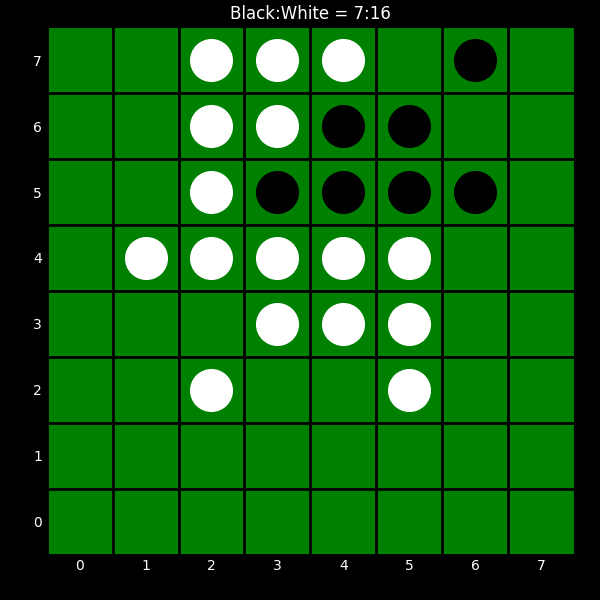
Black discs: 7
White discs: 16